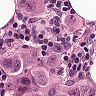
Metastatic tissue present: yes